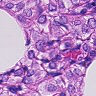
Metastatic tissue present: yes